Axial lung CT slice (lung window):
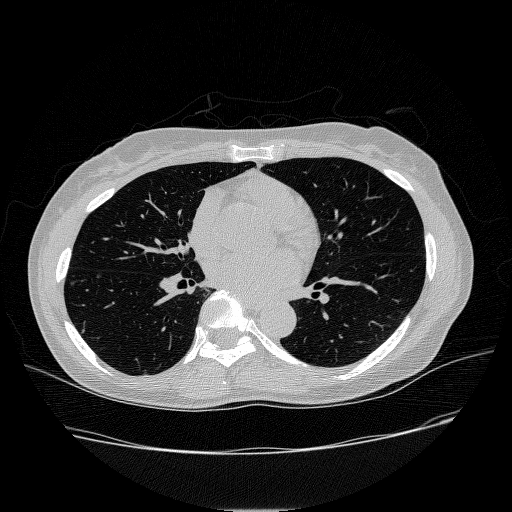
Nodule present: no